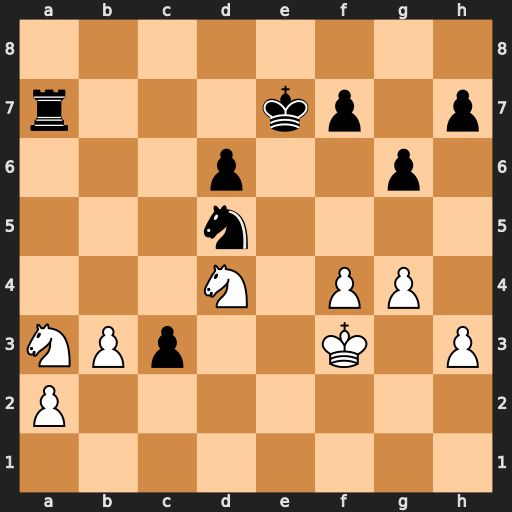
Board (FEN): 8/r3kp1p/3p2p1/3n4/3N1PP1/NPp2K1P/P7/8
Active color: w
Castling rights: -
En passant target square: -
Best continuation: Nc6+ Kd7 Nxa7